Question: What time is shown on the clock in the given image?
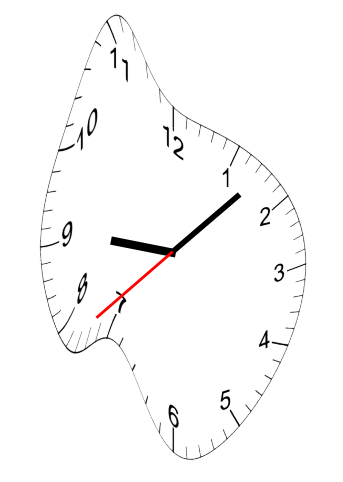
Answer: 09:07:38